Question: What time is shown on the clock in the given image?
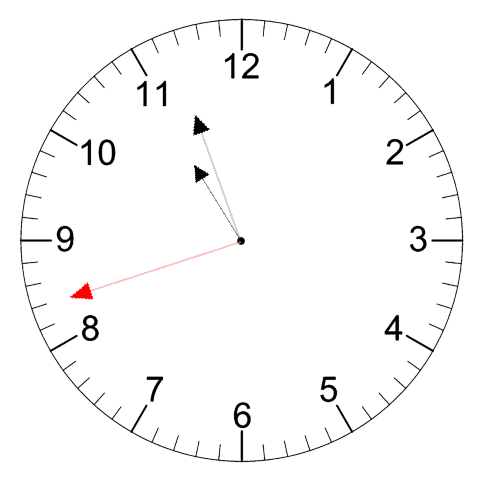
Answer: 10:56:42